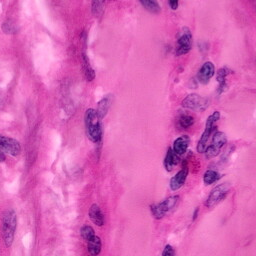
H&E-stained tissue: Pancreatic